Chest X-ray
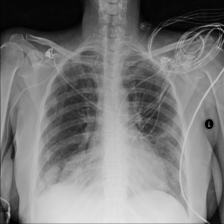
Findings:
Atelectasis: negative
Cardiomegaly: negative
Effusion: negative
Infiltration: positive
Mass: positive
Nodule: negative
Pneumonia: negative
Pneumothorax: negative
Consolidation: negative
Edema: negative
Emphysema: negative
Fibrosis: negative
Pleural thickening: negative
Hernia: negative